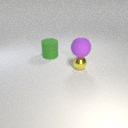
large purple rubber sphere above small yellow metal sphere